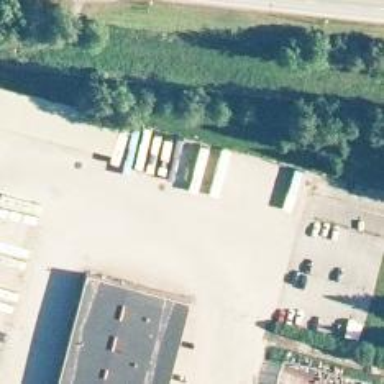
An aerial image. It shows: Depot area.